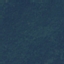
Label: Forest